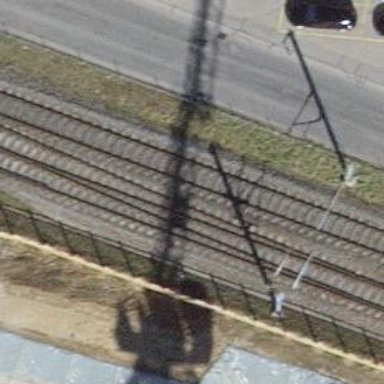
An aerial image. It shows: Single-track railway siding with electrified contact lines.